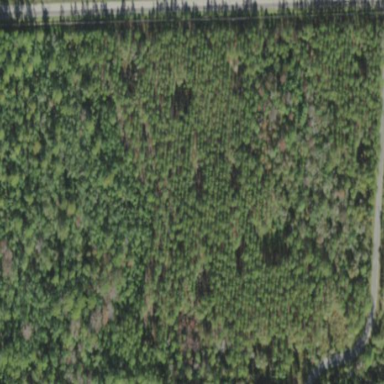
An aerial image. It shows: Forest dominated by needle-leaved trees.